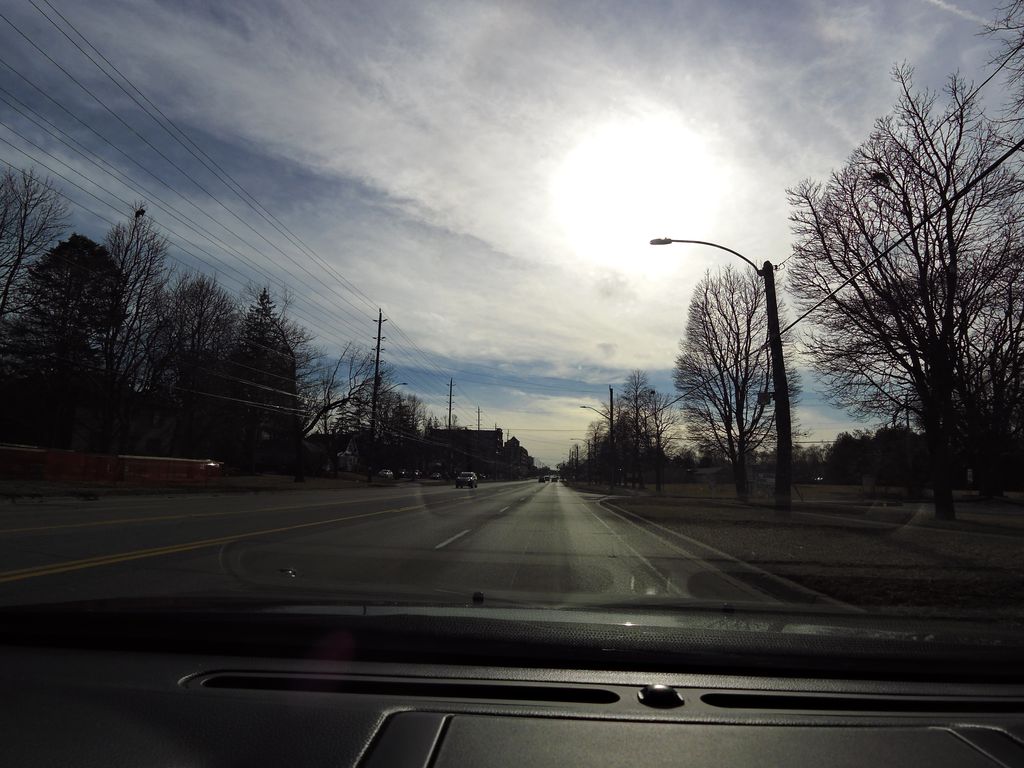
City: hamilton